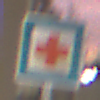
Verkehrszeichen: ErsteHilfe
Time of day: SunriseSunset
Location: Outdoor (Urban)
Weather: PartlyCloudy
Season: NotSpecified
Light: Artificial